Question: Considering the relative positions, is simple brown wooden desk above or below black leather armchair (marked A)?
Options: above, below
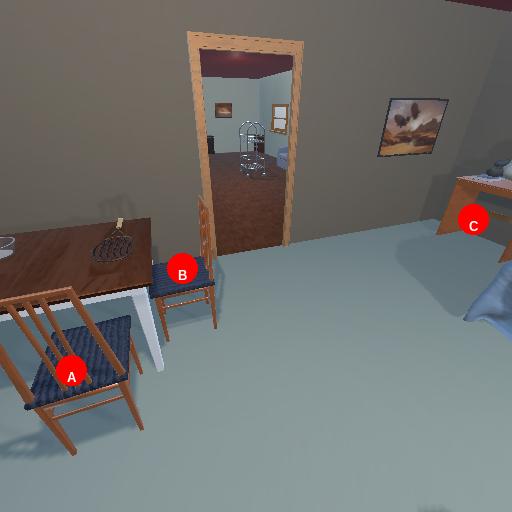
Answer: above